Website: bh-photo
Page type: address-validator
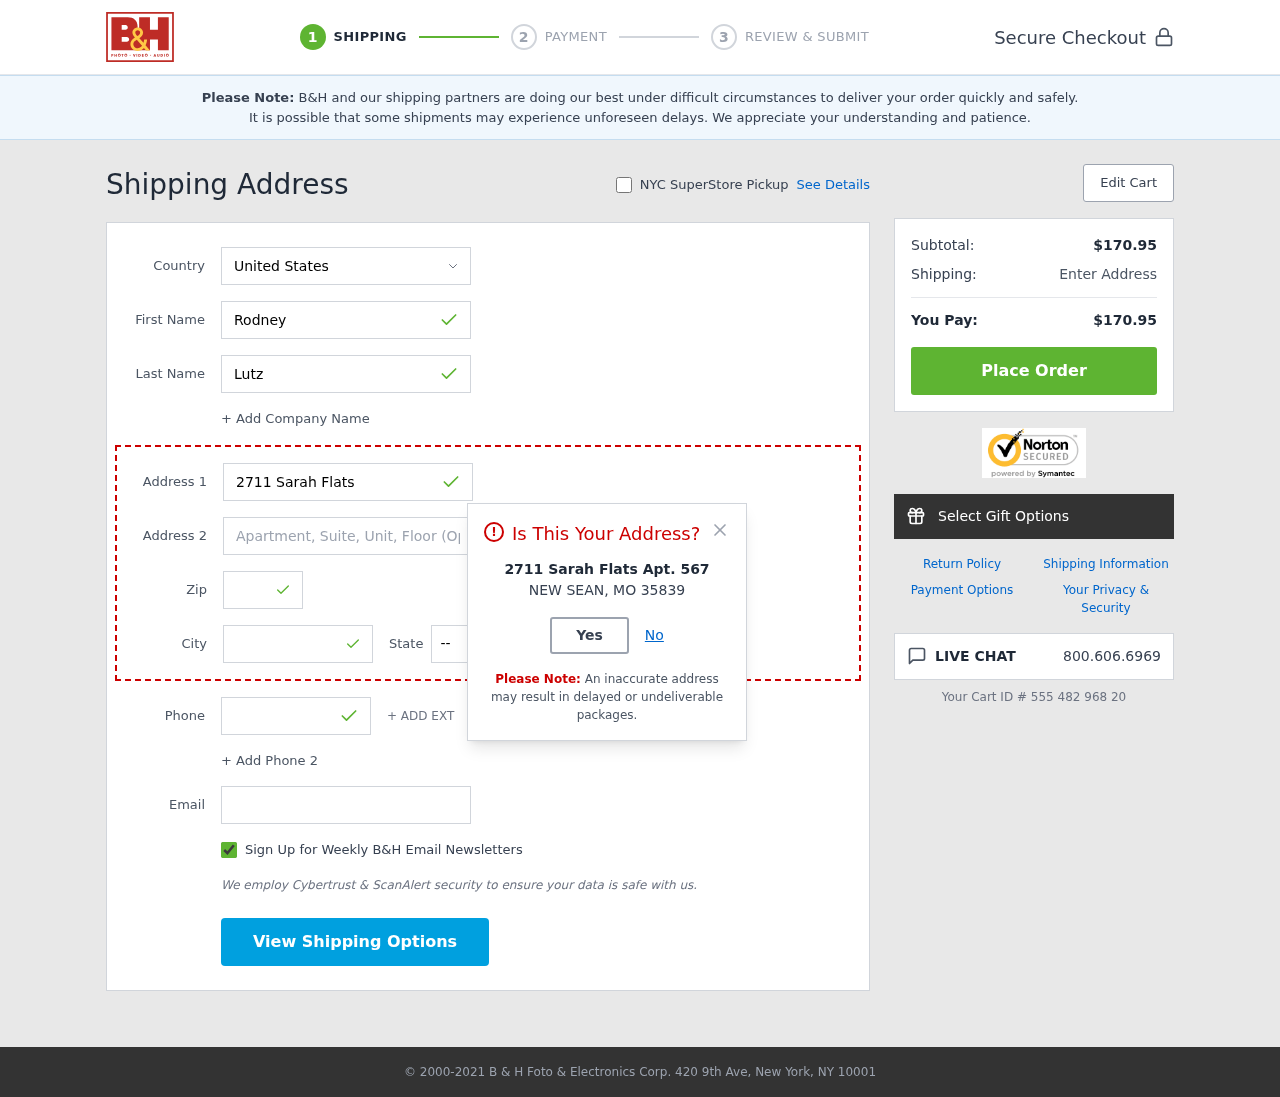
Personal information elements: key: PII_CITY
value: New Sean
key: PII_COUNTRY
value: United States
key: PII_EMAIL
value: rlutz@gmail.com
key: PII_FIRSTNAME
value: Rodney
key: PII_LASTNAME
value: Lutz
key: PII_PHONE
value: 3017196010
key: PII_POSTCODE
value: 35839
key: PII_STATE_ABBR
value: MO
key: PII_STREET
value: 2711 Sarah Flats Apt. 567
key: PII_STREET2
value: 1980 Love Gateway
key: PII_CITY_MODAL
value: NEW SEAN
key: PII_POSTCODE_FULL
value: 35839
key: PII_POSTCODE_NUMERIC
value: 35839
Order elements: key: ORDER_SUBTOTAL
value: $170.95
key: ORDER_TOTAL
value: $170.95
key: ORDER_ID
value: Your Cart ID # 555 482 968 20